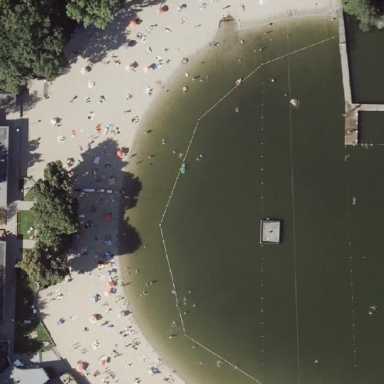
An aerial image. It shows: Recreational ground with focus on swimming activities. It resembles beach resort.